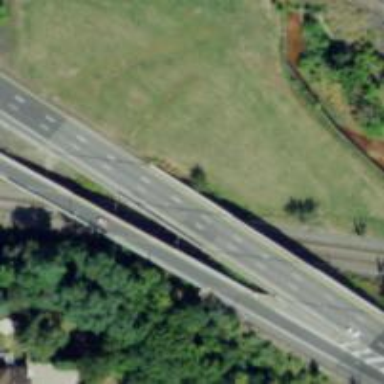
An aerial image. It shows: Urban freeway or expressway with asphalt surface.